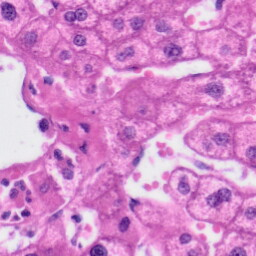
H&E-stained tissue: Liver